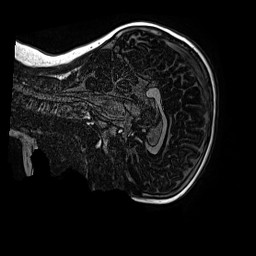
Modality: MP2RAGE
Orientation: sagittal
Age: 9
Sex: female
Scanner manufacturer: siemens
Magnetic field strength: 3 T
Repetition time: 4 s
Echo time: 0.00299 s